Interaction volume radius: 5 \u00c5
Interaction volume height: 20 \u00c5
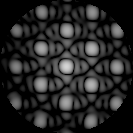
Disorder parameter: 0.06947